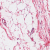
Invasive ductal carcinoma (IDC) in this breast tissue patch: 0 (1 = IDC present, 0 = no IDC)